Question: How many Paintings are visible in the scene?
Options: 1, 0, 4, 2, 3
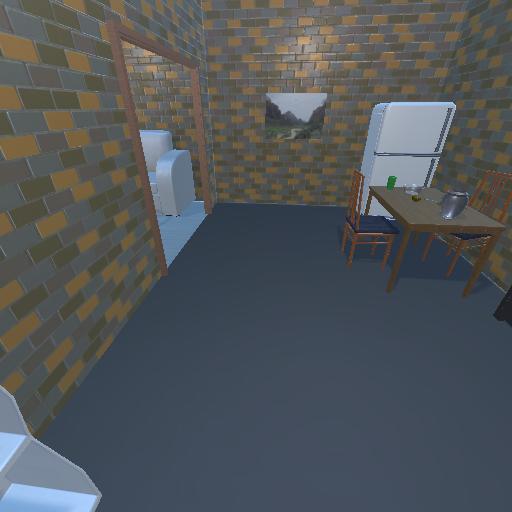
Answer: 1